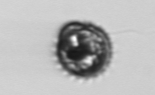
Label: Proterythropsis